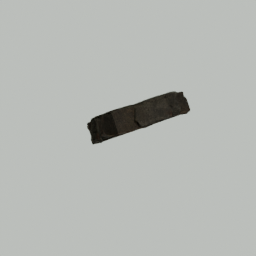
Label: architecture